Question: I want to multiply the data stored in one xmm register with a single float value and save the result in a xmm register.
I made a little graphic to explain it a bit better.

As you see I got a xmm0 register with my data in it. For example it contains:
xmm0 = |4.0|2.5|3.5|2.0|
Each floating point is stored in 4 bytes. My xmm0 register is 128 bits, 16 bytes long.
That works pretty good. Now I want to store 0.5 in another xmm register, e.g. xmm1, and multiply this register with the xmm0 register so that each value stored in xmm0 is multiplied with 0.5.
I have absolutely no idea how to store 0.5 in an XMM register.
Any suggestions?
Btw: It's Inline Assembler in C++.
'''
void filter(image* src_image, image* dst_image)
{
float* src = src_image->data;
float* dst = dst_image->data;
__asm__ __volatile__ (
"movaps (%%esi), %%xmm0
"
// Multiply %xmm0 with a float, e.g. 0.5
"movaps %%xmm0, (%%edi)
"
:
: "S"(src), "D"(dst) :
);
}
'''
This is the quiet simple version of the thing i want to do. I got some image data stored in a float array. The pointer to these arrays are passed to assembly. movaps takes the first 4 float values of the array, stores these 16 bytes in the xmm0 register. After this xmm0 should be multiplied with e.g. 0.5. Than the "new" values shall be stored in the array from edi.
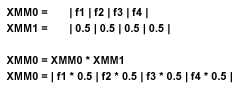
Answer: As people noted in comments, for this sort of very simple operation, it's essentially always better to use intrinsics:
'''
void filter(image* src_image, image* dst_image)
{
const __m128 data = _mm_load_ps(src_image->data);
const __m128 scaled = _mm_mul_ps(data, _mm_set1_ps(0.5f));
_mm_store_ps(dst_image->data, scaled);
}
'''
You should only resort to an inline ASM if the compiler is generating bad code (and only after filing a bug with the compiler vendor).
If you really want to stay in assembly, there are ways to accomplish this task. You could define a scale vector outside of the ASM block:
'''
const __m128 half = _mm_set1_ps(0.5f);
'''
and then use it inside the ASM just like you use other operands.
You can do it without any loads, if you really want to:
'''
"mov $0x3f000000, %%eax
" // encoding of 0.5
"movd %%eax, %%xmm1
" // move to xmm1
"shufps $0, %%xmm1, %%xmm1
" // splat across all lanes of xmm1
'''
Those are just two approaches. There are lots of other ways. You might spend some quality time with the Intel Instruction Set Reference.